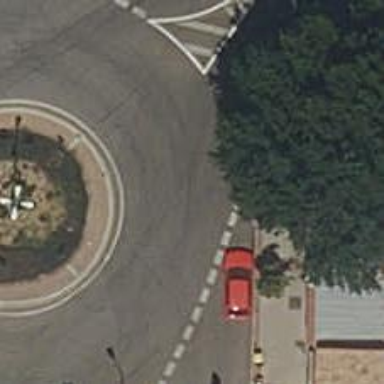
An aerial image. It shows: Residential road that intersects with roundabout.